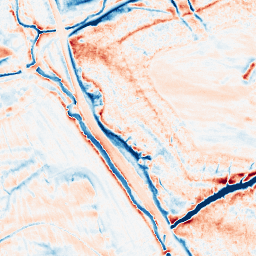
Category: classical
Decomposition family: gaussian_anisotropic
Decomposition parameters: sigma_x: 2
sigma_y: 5
Upsampling method: edge_directed
Upsampling parameters: scale: 2
Upsampling scale: 2